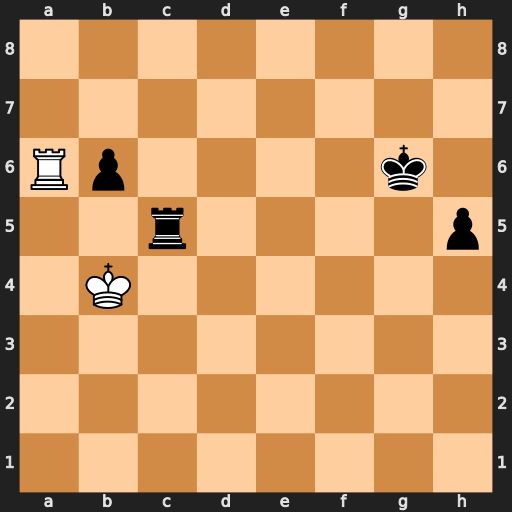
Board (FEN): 8/8/Rp4k1/2r4p/1K6/8/8/8
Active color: w
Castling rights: -
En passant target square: -
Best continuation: Rxb6+ Kg5 Kxc5 h4 Kd4 h3 Ke3 h2 Rb1 Kg4 Kf2